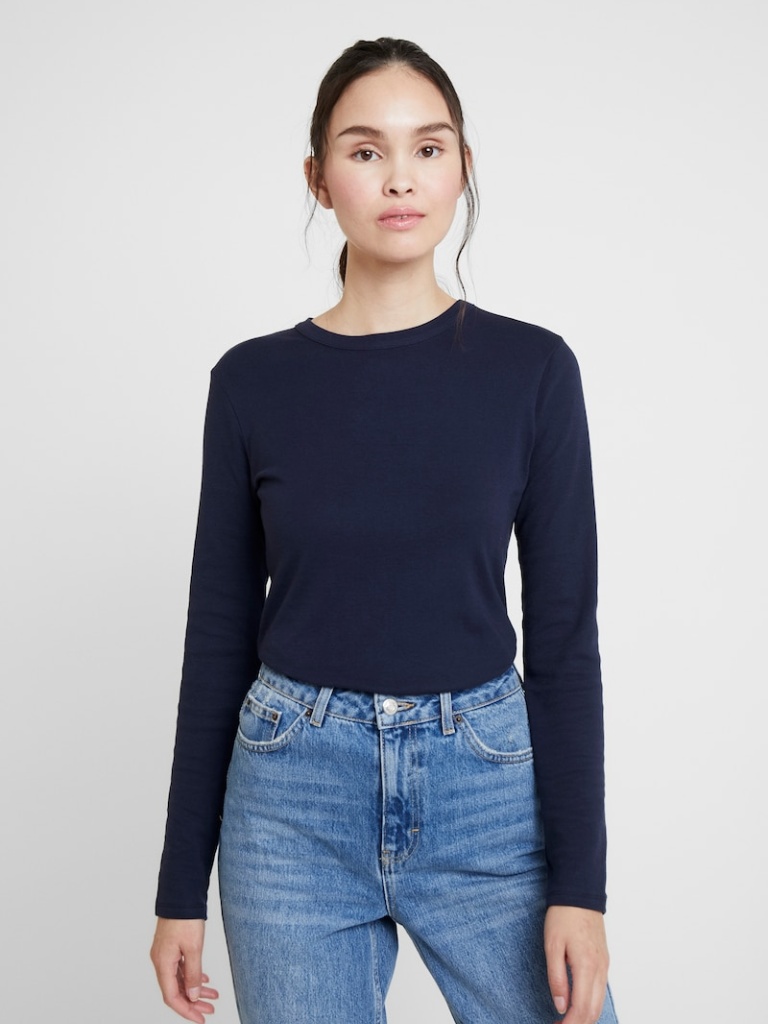
cotton tight a long-sleeved with the sleeves down hip length Fully Tucked in crew t-shirt